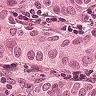
Metastatic tissue present: yes